Question: I have a project based on <URL> in which the user rotates a wheel and a value of a number 'int days' changes according to the current position of the wheel , now i want to make another image 'ImageView circle' show or hide according to the value of this number, but it throws 'NullPointerException'
this is my 'onTouch' event and sorry for my bad english
'''
@Override
public boolean onTouch(View v, MotionEvent event) {
switch (event.getAction()) {
case MotionEvent.ACTION_DOWN:
// reset the touched quadrants
for (int i = 0; i < quadrantTouched.length; i++) {
quadrantTouched[i] = false;
}
allowRotating = false;
startAngle = getAngle(event.getX(), event.getY());
break;
case MotionEvent.ACTION_MOVE:
double currentAngle = getAngle(event.getX(), event.getY());
rotateDialer((float) (startAngle - currentAngle));
startAngle = currentAngle;
days = ((int) currentAngle / 12) + 1;
String test = Integer.toString(days);
tvnumber.setText(test);
switch (days) {
case 1:
circle.setVisibility(View.INVISIBLE);
break;
case 3:
circle.setVisibility(View.VISIBLE);
break;
}
break;
case MotionEvent.ACTION_UP:
allowRotating = false;
break;
}
}
'''
my logcat

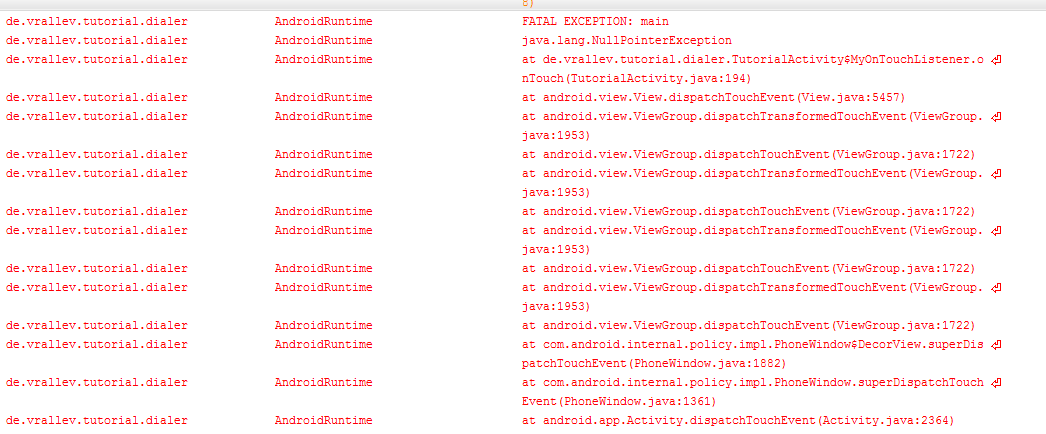
Answer: You need to initialize the 'circle' view, most likely with the 'findViewById()' method